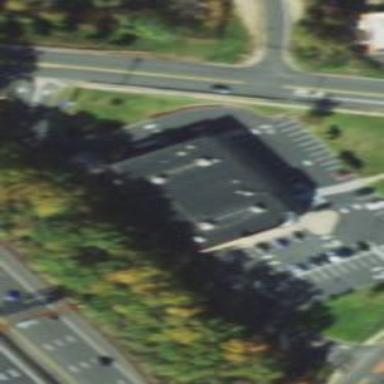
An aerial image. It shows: Pharmacy building providing healthcare services.